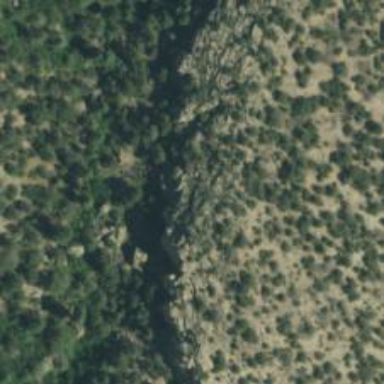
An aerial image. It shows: Cliff in nature.